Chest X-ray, PA view. Patient: 44 years old, sex F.
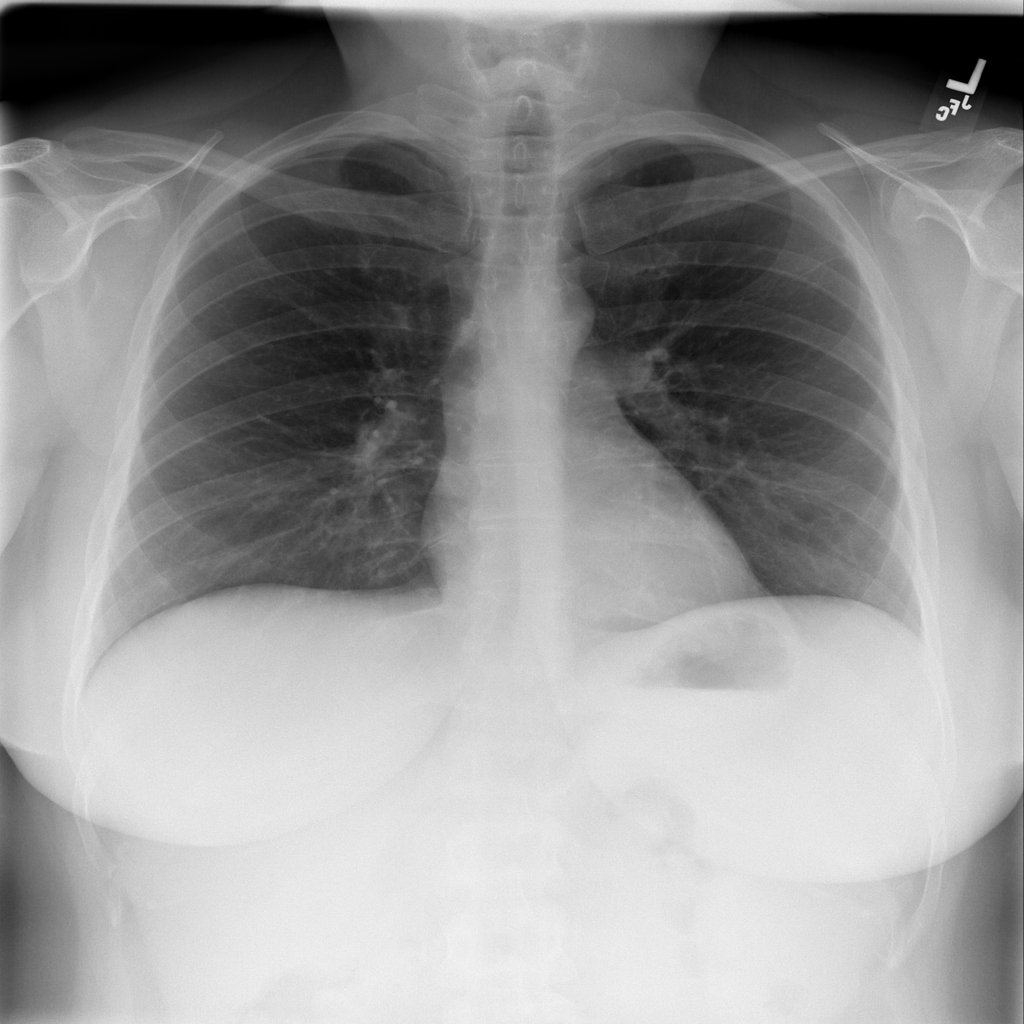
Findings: Atelectasis